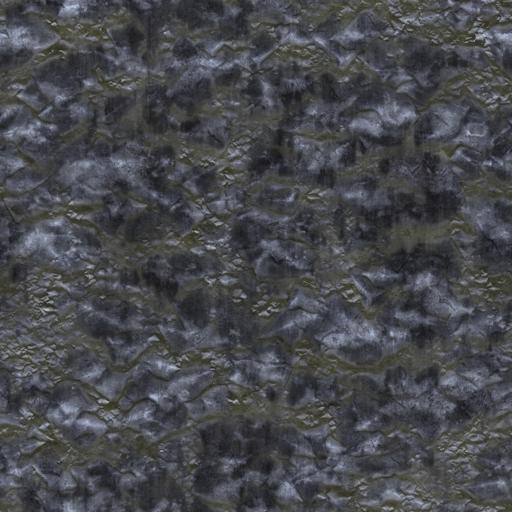
Tags: cliff mountain rock stone